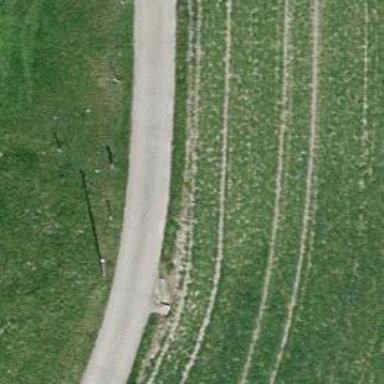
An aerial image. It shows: Unclassified road with concrete plates surface.